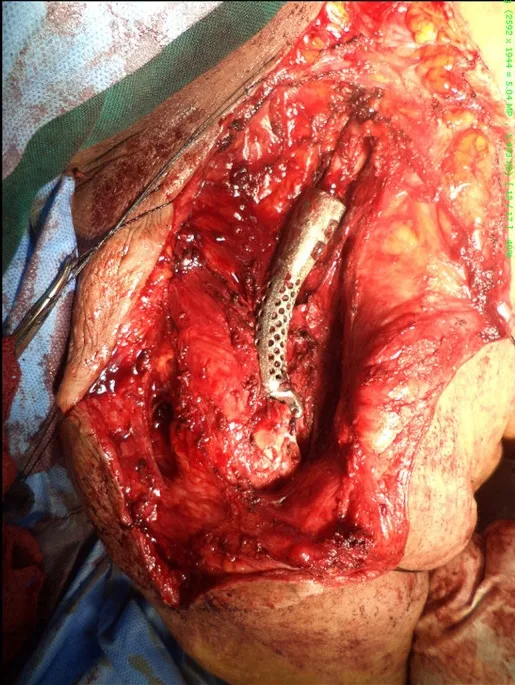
Implantation of the prosthesis. The prosthesis was fixed with the remaining normal portion of the clavicle using a press fit, and the entire prosthesis was filled with a synthetic bone substitute.
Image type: medical_photograph (other_medical_photograph)